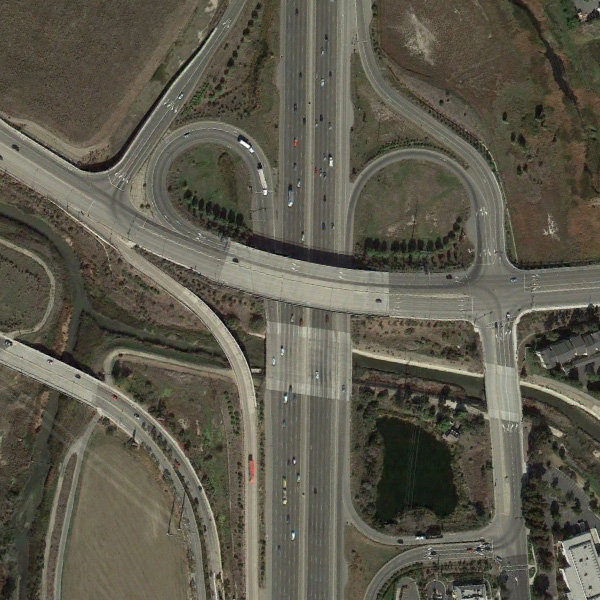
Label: Viaduct